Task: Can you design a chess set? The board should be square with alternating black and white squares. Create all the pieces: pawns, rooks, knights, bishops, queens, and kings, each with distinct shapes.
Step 2873:
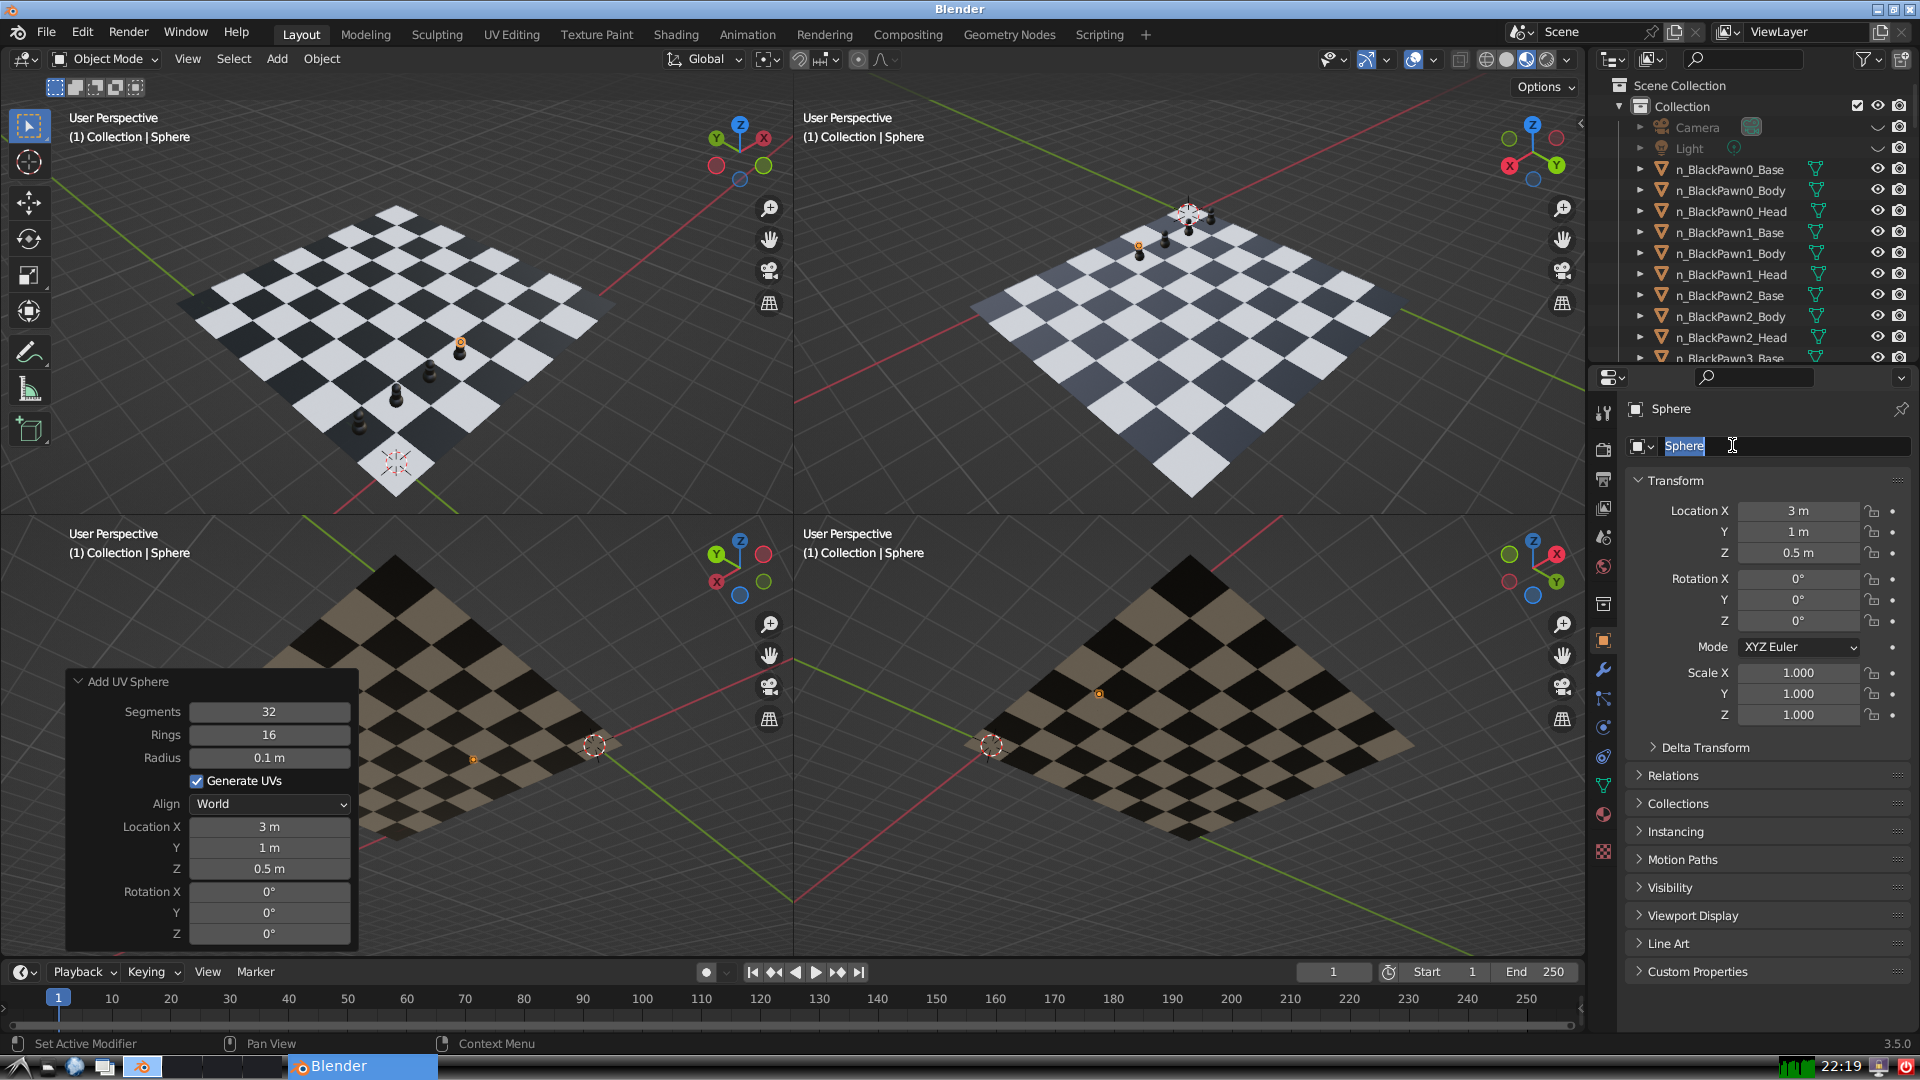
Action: input_text: n_BlackPawn3_Head